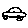
Label: car